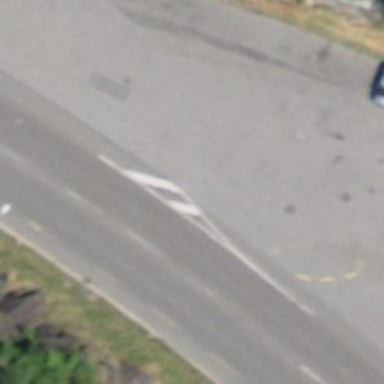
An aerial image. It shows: Parking area with surface.